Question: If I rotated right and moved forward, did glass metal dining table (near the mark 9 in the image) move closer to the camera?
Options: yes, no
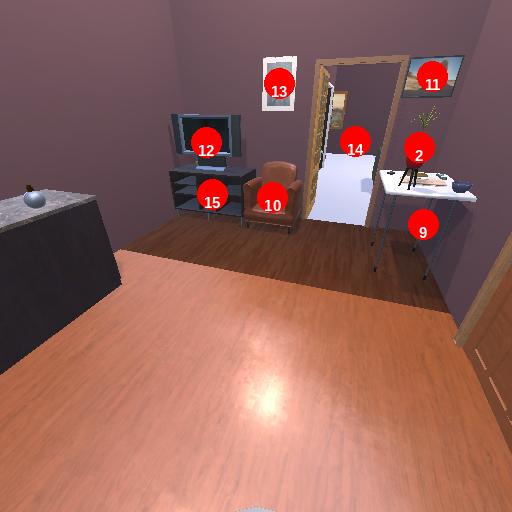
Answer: yes